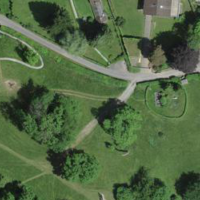
EUNIS habitat code: 55
Species observed at this site:
Vincetoxicum hirundinaria